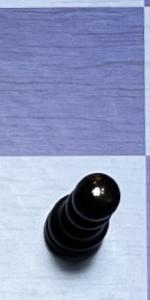
Label: Pawn_Black